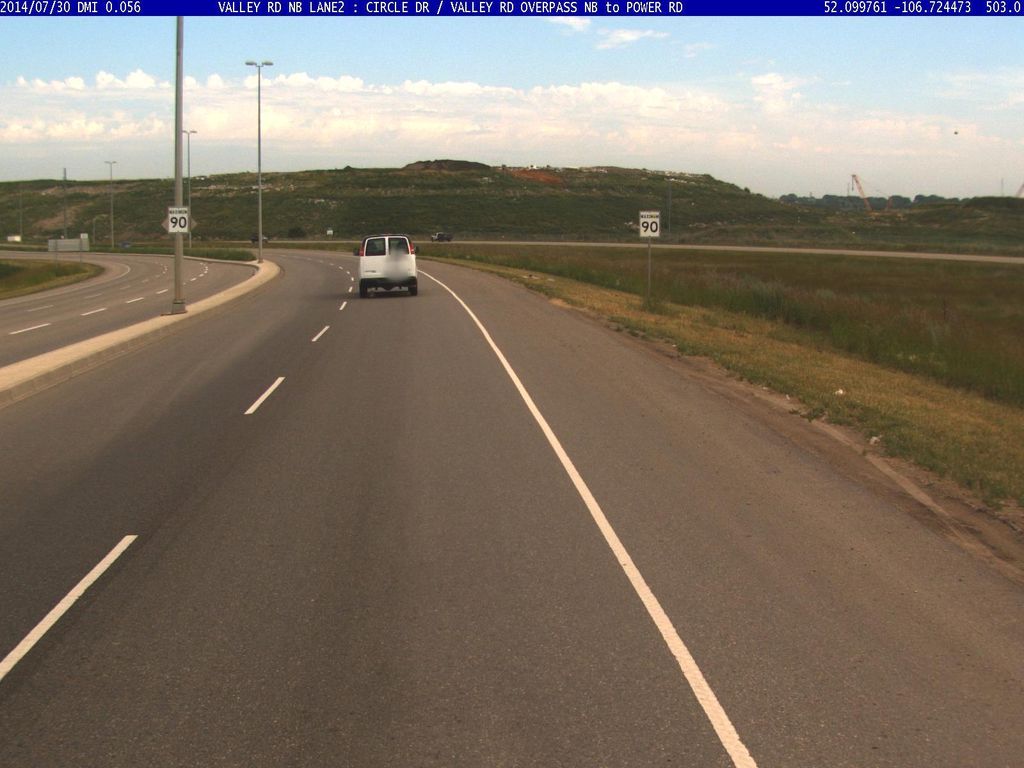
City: saskatoon